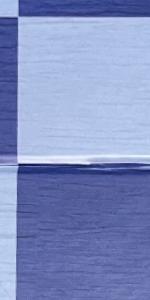
Label: Empty